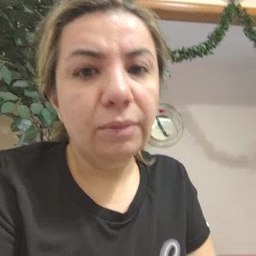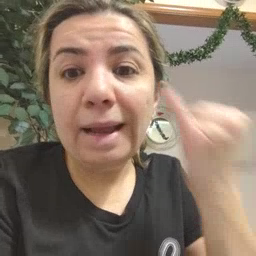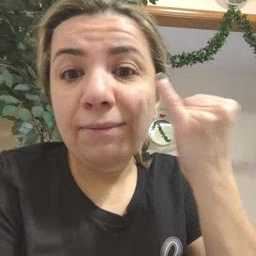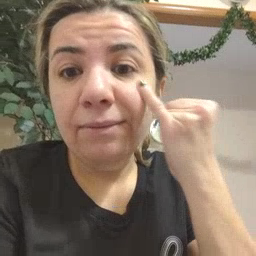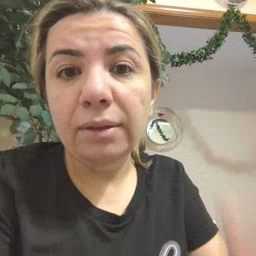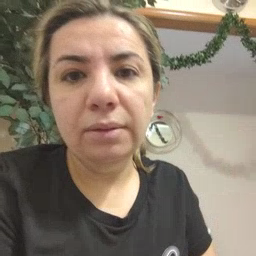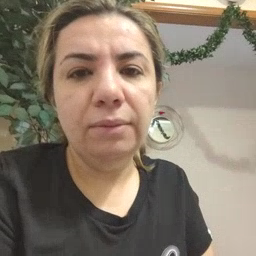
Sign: if